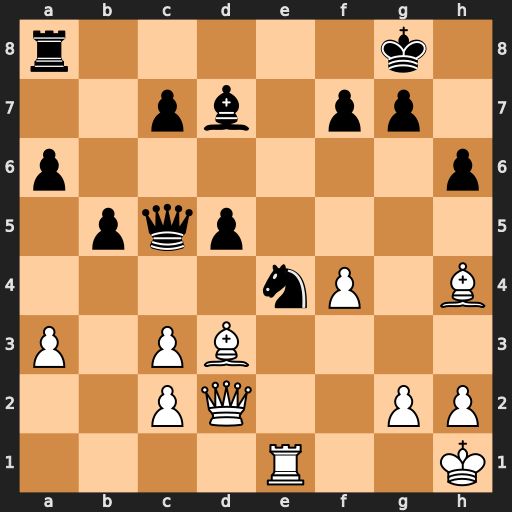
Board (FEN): r5k1/2pb1pp1/p6p/1pqp4/4nP1B/P1PB4/2PQ2PP/4R2K
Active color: w
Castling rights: -
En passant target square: -
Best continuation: Bxe4 dxe4 Qxd7